Question: I have one CheckBox and one button in my application. The CheckBox name is Record meet and start is the name for button. But when I do check my Record meet am making the name of the button from start to stop.
When I check the button the recording will be started and when i stop the button then the recording will be stopped. When I stop the button am again just making the Record meet is enabled and 'setChecked(false)'. Because Again I want to do the recording in my application.
Before going back I want to get the recorded files and I want to store it in a file object.
The problem is when i stop the button then it will make enable the checkbox and 'setEnable(false)'. When I click again the checkbox then am getting 'unfortunately stopped'. The error is pointing in 'myAudioRecorder.prepare()'.

Could someone help me to solve this problem.
Here is my code.
'''
final CheckBox check=(CheckBox) rootView.findViewById(R.id.recordcheckbox);
check.setOnCheckedChangeListener(new OnCheckedChangeListener() {
@Override
public void onCheckedChanged(CompoundButton buttonView, boolean isChecked) {
if (isChecked) {
shouldRecord=true;
toggle.setText("stop");
check.setEnabled(false);
try {
myAudioRecorder.prepare();
myAudioRecorder.start();
} catch (IllegalStateException e) {
// TODO Auto-generated catch block
e.printStackTrace();
} catch (IOException e) {
// TODO Auto-generated catch block
e.printStackTrace();
}
Toast.makeText(getActivity(), "Recording started", Toast.LENGTH_SHORT).show();
String format = "yyyy-MM-dd HH:mm:ss";
SimpleDateFormat sdf =new SimpleDateFormat(format, Locale.US);
meet_start=sdf.format(Calendar.getInstance().getTime());
Log.i("start_time",meet_start);
} else {
}
}
});
toggle = (Button) rootView.findViewById(R.id.toggleButton1);
toggle.setOnClickListener(new OnClickListener() {
@Override
public void onClick(View v) {
// TODO Auto-generated method stub
if(shouldRecord=false)
{
if(toggle.getText().equals("start"))
{
String format = "yyyy-MM-dd HH:mm:ss";
SimpleDateFormat sdf1 =new SimpleDateFormat(format, Locale.US);
start_time = sdf1.format(Calendar.getInstance().getTime());
Log.i("start_time",actualstart);
toggle.setText("stop");
}
}
else if(shouldRecord=true)
{
if(toggle.getText().equals("stop"))
{
shouldRecord = false;
toggle.setText("start");
check.setEnabled(true);
check.setChecked(false);
String format = "yyyy-MM-dd HH:mm:ss";
SimpleDateFormat sdf =new SimpleDateFormat(format, Locale.US);
actualend = sdf.format(Calendar.getInstance().getTime());
Log.i("end_time",actualend);
shouldRecord = false;
try{
myAudioRecorder.stop();
myAudioRecorder.release();
myAudioRecorder = null;
}
catch(Exception e)
{
System.out.print("error");
}
Toast.makeText(getActivity(), "Recording stopped", Toast.LENGTH_SHORT).show();
addRecordingToMediaLibrary();
}
}
}
});
public void addRecordingToMediaLibrary() {
// TODO Auto-generated method stub
ContentValues values = new ContentValues();
long current = System.currentTimeMillis();
values.put(MediaStore.Audio.Media.TITLE, "audio" + file.getName());
values.put(MediaStore.Audio.Media.DATE_ADDED, (int) (current / 1000));
values.put(MediaStore.Audio.Media.MIME_TYPE, "audio/3gpp");
values.put(MediaStore.Audio.Media.DATA, file.getAbsolutePath());
ContentResolver contentResolver = getActivity().getContentResolver();
Uri base = MediaStore.Audio.Media.EXTERNAL_CONTENT_URI;
Uri newUri = contentResolver.insert(base, values);
}
'''
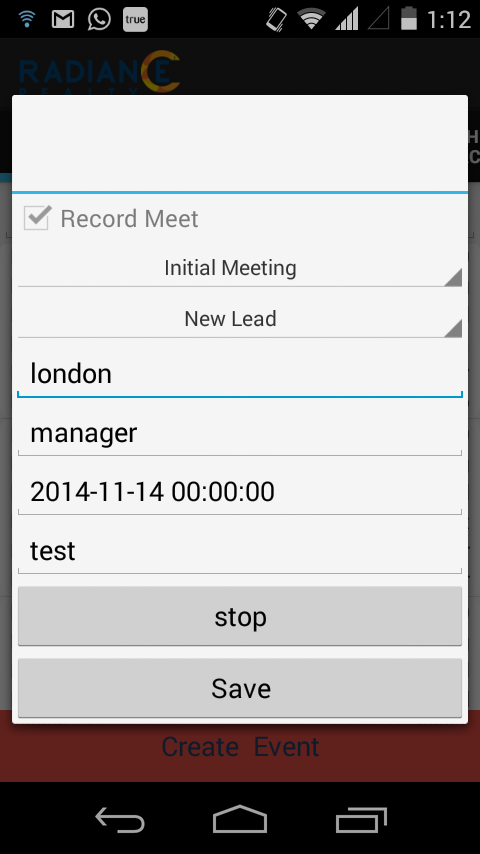
Answer: You are setting 'myAudioRecorder' to 'null' in your 'onClick' method. Try either commenting that out or getting a new instance of 'myAudioRecorder' in 'onCheckedChanged'.